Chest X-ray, PA view. Patient: 32 years old, sex F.
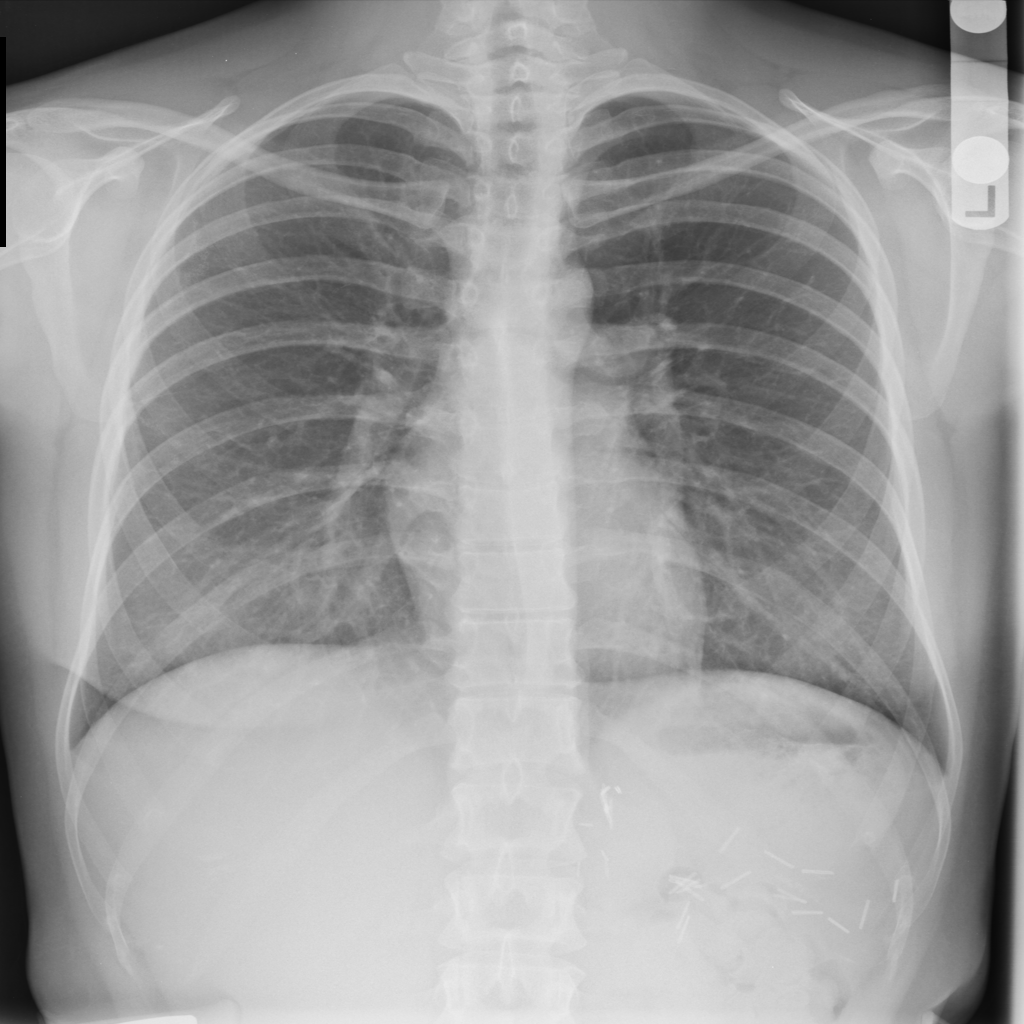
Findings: No Finding